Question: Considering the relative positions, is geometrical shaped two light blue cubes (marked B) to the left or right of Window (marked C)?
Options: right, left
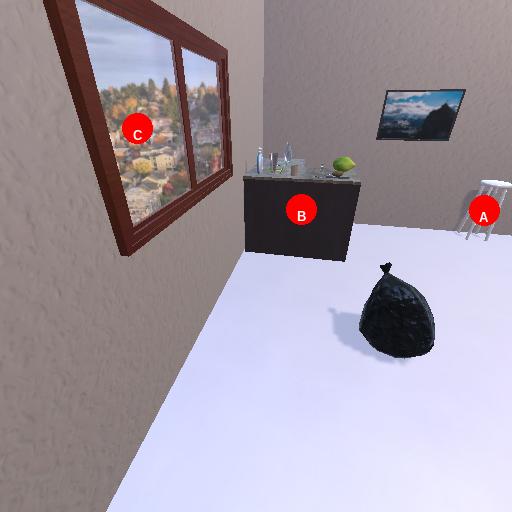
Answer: right